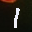
Label: 1